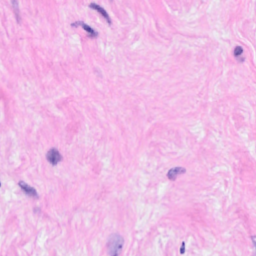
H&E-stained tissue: Breast